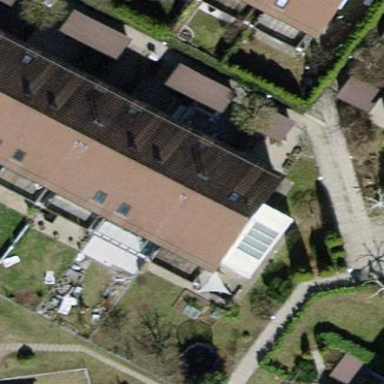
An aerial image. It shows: Residential building with pitched roof.